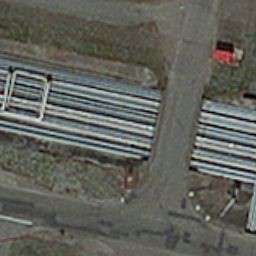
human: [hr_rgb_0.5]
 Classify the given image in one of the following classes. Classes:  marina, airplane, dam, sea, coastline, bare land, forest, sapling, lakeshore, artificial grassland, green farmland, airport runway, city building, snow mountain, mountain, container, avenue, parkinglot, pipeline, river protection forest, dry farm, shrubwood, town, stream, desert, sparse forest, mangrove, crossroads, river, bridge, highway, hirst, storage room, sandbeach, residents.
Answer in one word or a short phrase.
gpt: pipeline